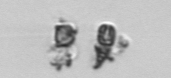
Label: Thalassiosira_TAG_external_detritus